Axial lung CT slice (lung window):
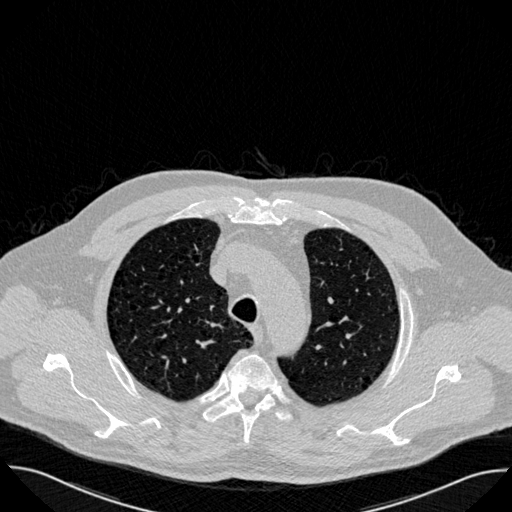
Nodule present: no